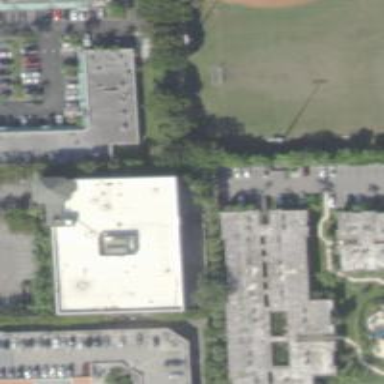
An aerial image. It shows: Government office building.